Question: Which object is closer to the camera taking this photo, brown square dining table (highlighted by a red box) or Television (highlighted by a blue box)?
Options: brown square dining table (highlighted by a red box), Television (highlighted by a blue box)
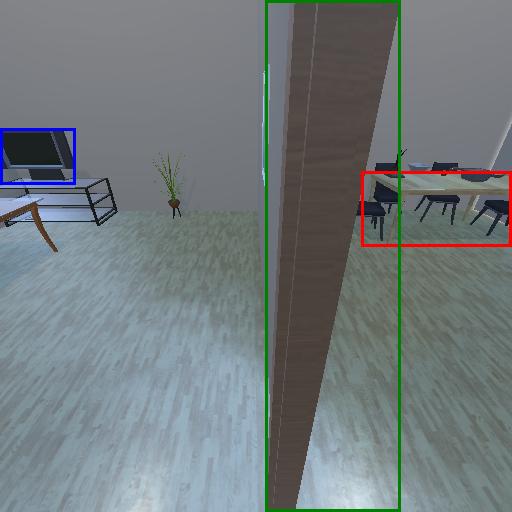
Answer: brown square dining table (highlighted by a red box)